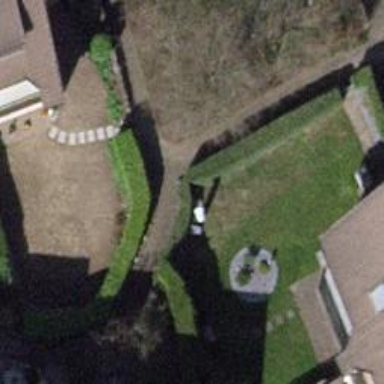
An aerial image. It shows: Hedge acting as barrier.